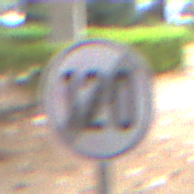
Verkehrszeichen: EndeGeschwindigkeit120
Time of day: MorningAfternoon
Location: Outdoor (Suburban)
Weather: PartlyCloudy
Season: NotSpecified
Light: Natural